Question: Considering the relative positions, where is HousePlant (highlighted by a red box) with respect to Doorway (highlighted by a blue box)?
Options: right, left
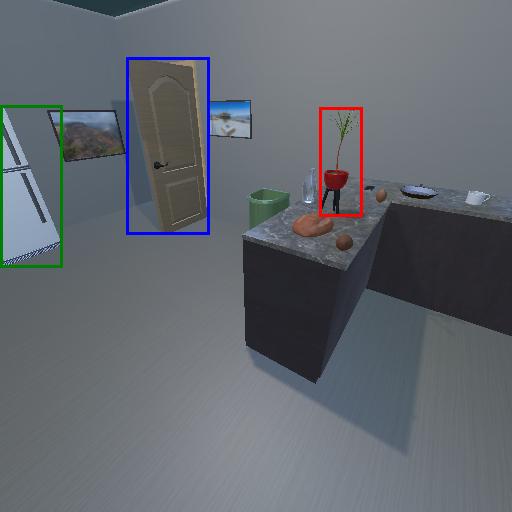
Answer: right